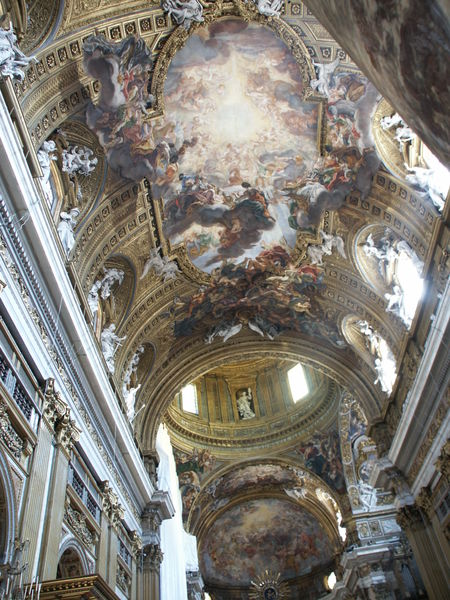
Titel: Langhaus von Il Gesù in Rom
Künstler: Giacomo Barozzi da Vignola
Standort: Rom, Il Gesù (EU - I - Latium)
Schlagwörter: gemälde, gott, himmel, weiß, wolken, gelb, fenster, licht, szene, säulen, ornament, architektur, barock, bild, innenraum, kirche, sonne, gold, decke, oval, engel, schiff, empore, pilaster, kuppel, dekoration, ornamente, verzierung, stuck, galerie, foto, fotografie, gewölbe, helligkeit, dom, münster, rom, kirchenschiff, skulpturen, kanzel, seitenschiff, götter, apsis, fresken, deckengemälde, fresko, putten, fresco, michelangelo, vierung, vierungsturm, lichtgaden, barockdecke, vierungskuppel, wolek, fild